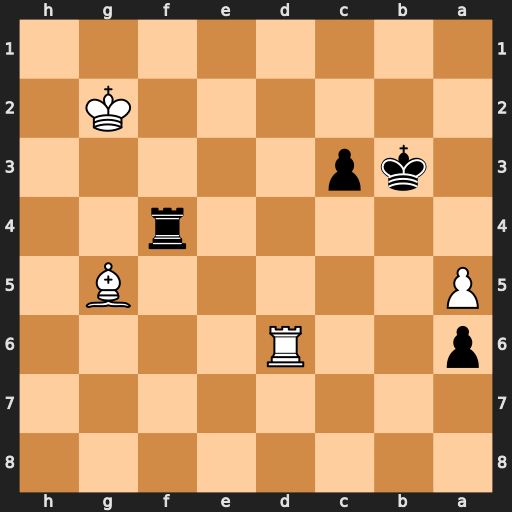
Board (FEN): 8/8/p2R4/P5B1/5r2/1kp5/6K1/8
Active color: b
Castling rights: -
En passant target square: -
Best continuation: Rg4+ Kf2 Rxg5